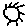
Label: sun